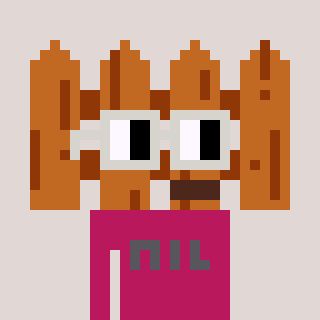
a pixel art character with square light gray glasses, a fence-shaped head and a darkpink-colored body on a warm background